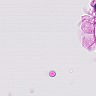
Metastatic tissue present: no